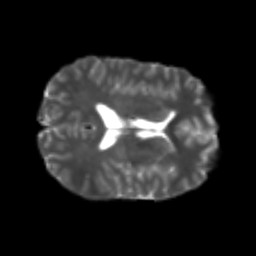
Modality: T2w
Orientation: axial
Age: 22
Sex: male
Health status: healthy
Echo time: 0.074 s